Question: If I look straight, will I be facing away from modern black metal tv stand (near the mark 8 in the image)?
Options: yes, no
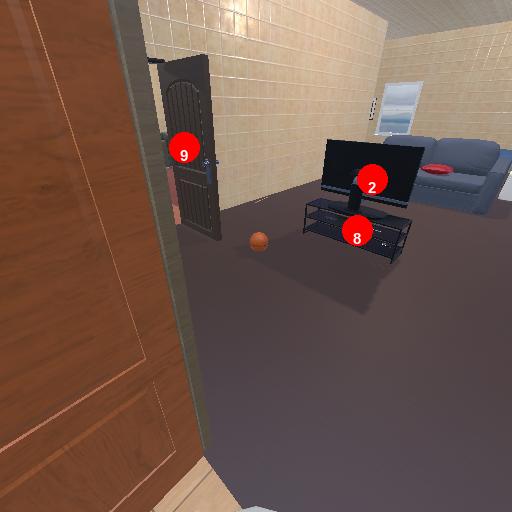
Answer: yes